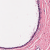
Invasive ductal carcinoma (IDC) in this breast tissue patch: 0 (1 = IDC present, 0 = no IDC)